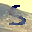
Label: 5